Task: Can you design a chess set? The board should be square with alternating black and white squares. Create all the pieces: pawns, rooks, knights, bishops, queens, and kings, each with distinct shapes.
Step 1531:
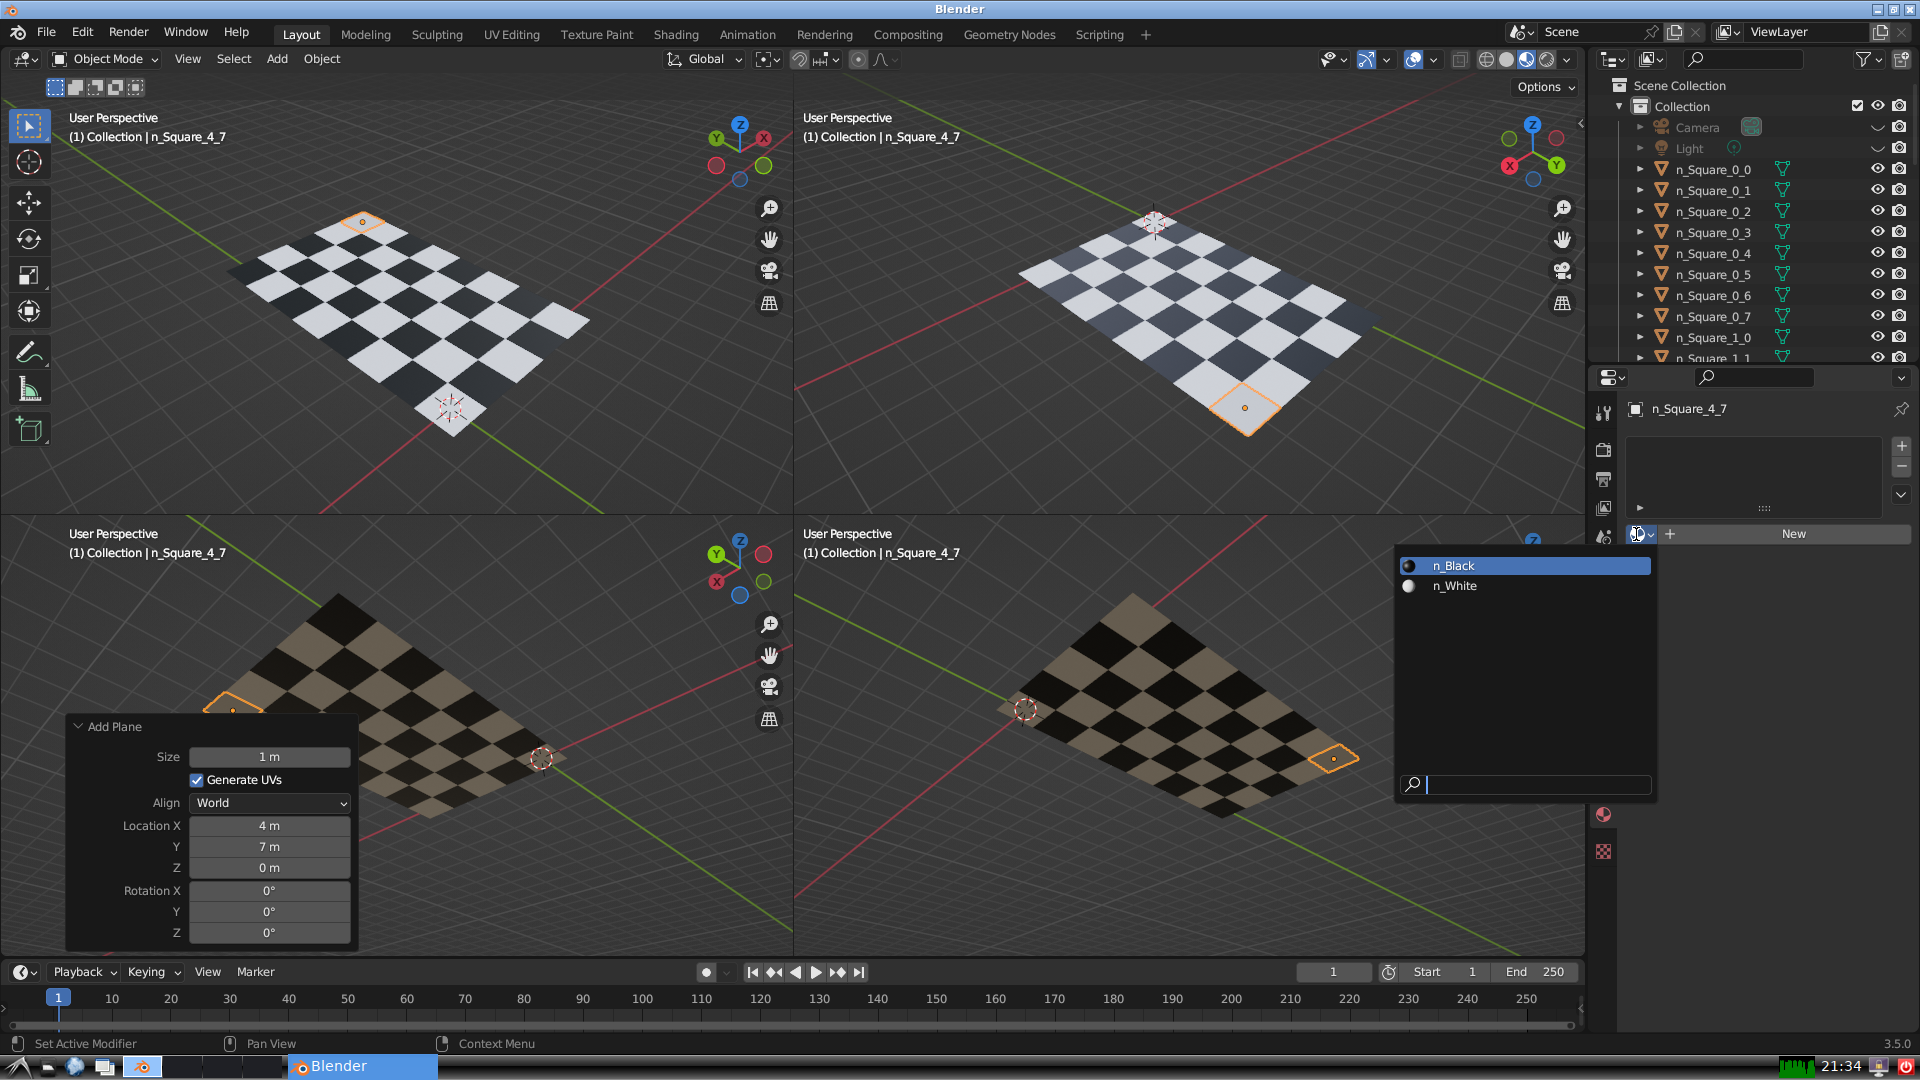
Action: input_text: n_Black